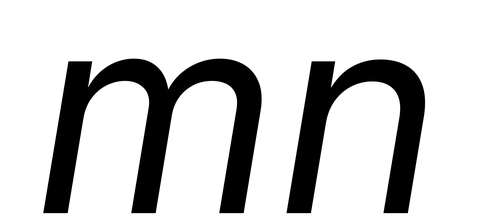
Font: Inter-Italic_Italic